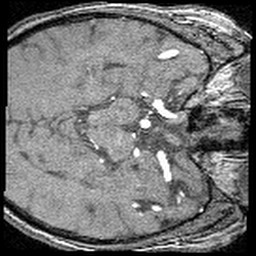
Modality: angio
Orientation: axial
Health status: ill
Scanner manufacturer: siemens
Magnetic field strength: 3 T
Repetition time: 0.02 s
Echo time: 0.0042 s